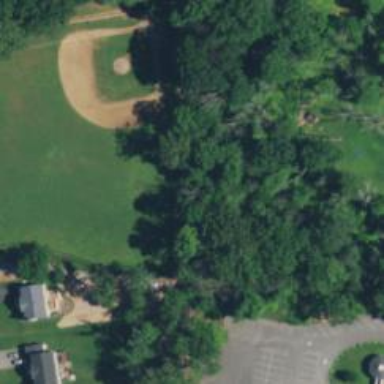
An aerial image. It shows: Baseball pitch for leisure and sports activities.